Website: bh-photo
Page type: gifting
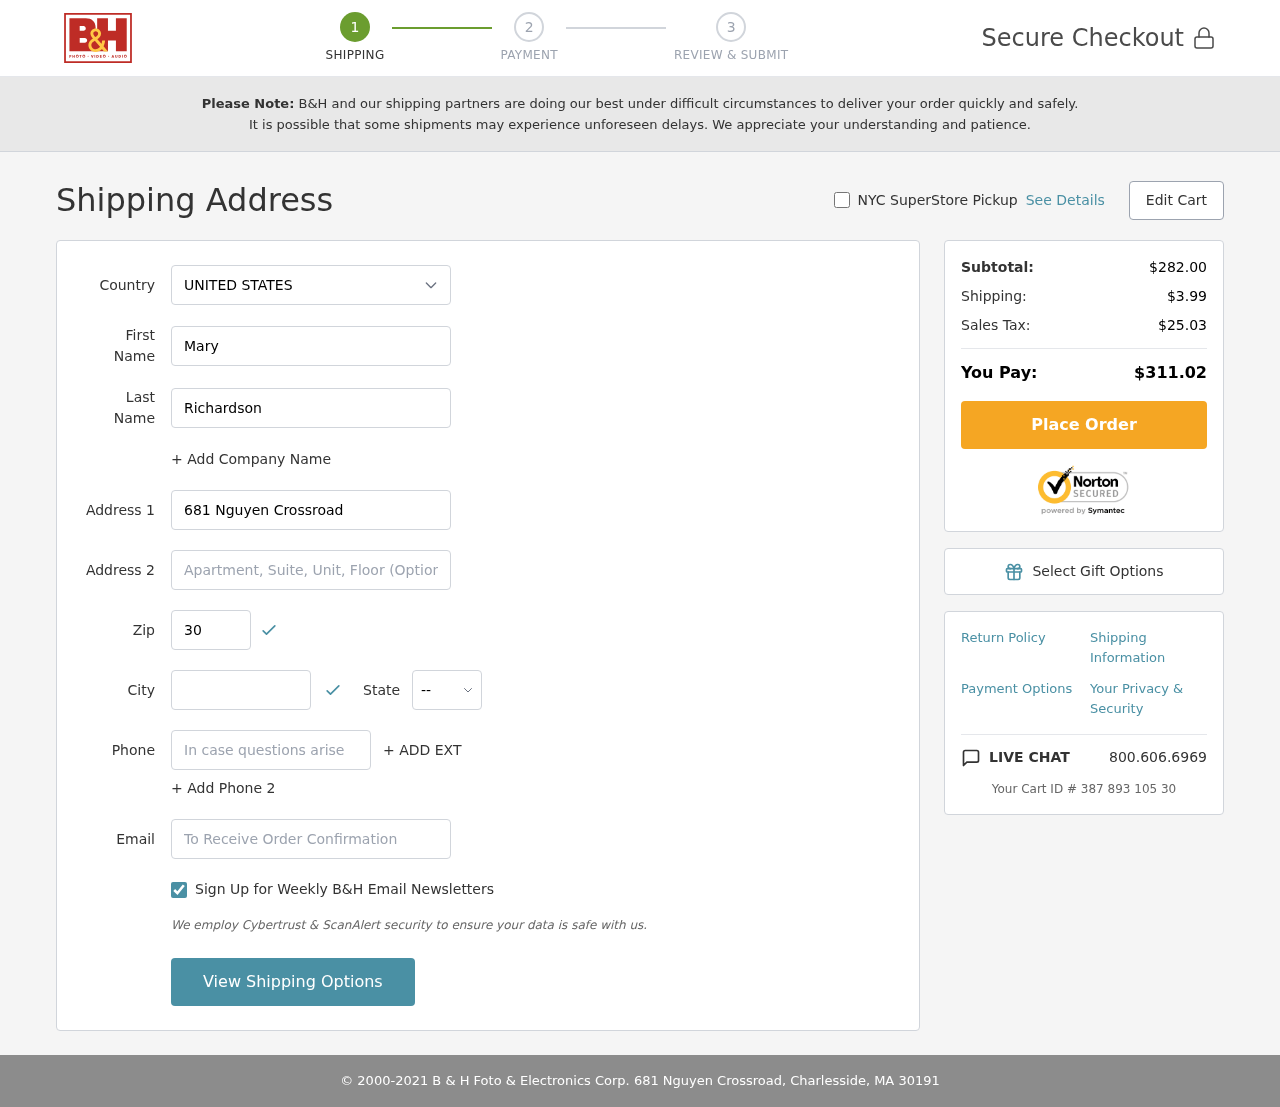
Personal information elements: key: PII_CITY
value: Charlesside
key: PII_COUNTRY
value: United States
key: PII_EMAIL
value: maryrichardson@gmail.com
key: PII_FIRSTNAME
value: Mary
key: PII_LASTNAME
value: Richardson
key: PII_PHONE
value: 4373970331
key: PII_POSTCODE
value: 30191
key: PII_STATE_ABBR
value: MA
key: PII_STREET
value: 681 Nguyen Crossroad
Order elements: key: ORDER_SUBTOTAL
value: $282.00
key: ORDER_SHIPPING_COST
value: $3.99
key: ORDER_TAX
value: $25.03
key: ORDER_TOTAL
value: $311.02
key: ORDER_ID
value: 387 893 105 30